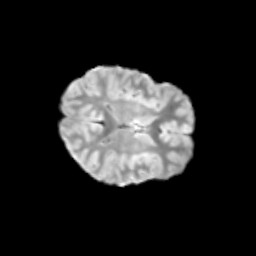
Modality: T2w
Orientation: axial
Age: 10
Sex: female
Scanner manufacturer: siemens
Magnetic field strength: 3 T
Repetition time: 3.8 s
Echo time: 0.07 s